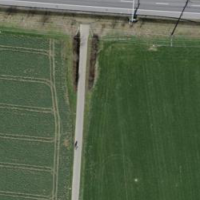
EUNIS habitat code: 57
Species observed at this site:
Hippocrepis emerus